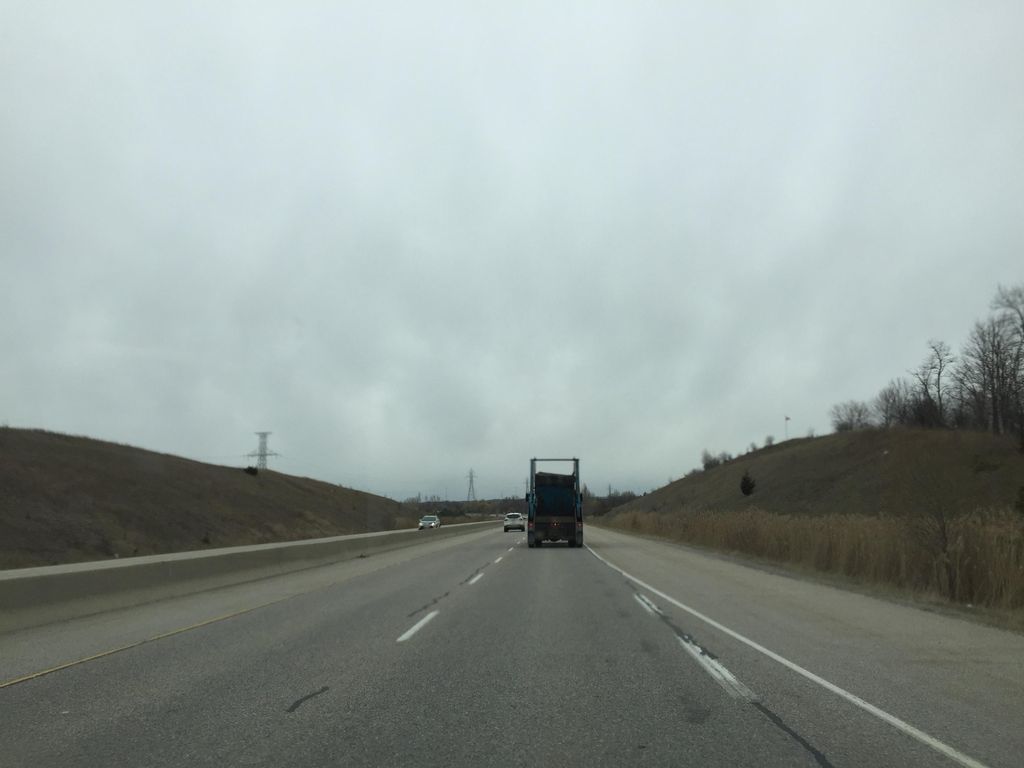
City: kitchener-waterloo